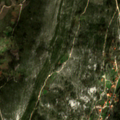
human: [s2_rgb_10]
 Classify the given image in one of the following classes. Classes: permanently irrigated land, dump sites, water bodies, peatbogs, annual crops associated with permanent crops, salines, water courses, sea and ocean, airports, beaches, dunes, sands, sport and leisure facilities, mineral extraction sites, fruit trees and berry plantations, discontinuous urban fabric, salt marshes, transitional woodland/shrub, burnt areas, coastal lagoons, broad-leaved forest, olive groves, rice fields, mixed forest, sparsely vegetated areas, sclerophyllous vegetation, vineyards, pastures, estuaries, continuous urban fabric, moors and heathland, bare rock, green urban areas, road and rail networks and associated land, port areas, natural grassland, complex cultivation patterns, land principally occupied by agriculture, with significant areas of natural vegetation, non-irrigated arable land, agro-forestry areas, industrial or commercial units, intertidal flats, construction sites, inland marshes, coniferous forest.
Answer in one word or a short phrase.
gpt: complex cultivation patterns, land principally occupied by agriculture, with significant areas of natural vegetation, natural grassland, sclerophyllous vegetation, transitional woodland/shrub